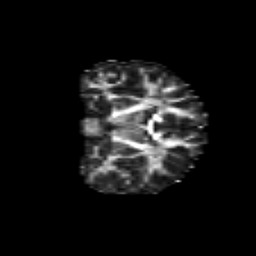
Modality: FA
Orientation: coronal
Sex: male
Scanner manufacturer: siemens
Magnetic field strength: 3 T
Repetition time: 5 s
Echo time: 0.071 s